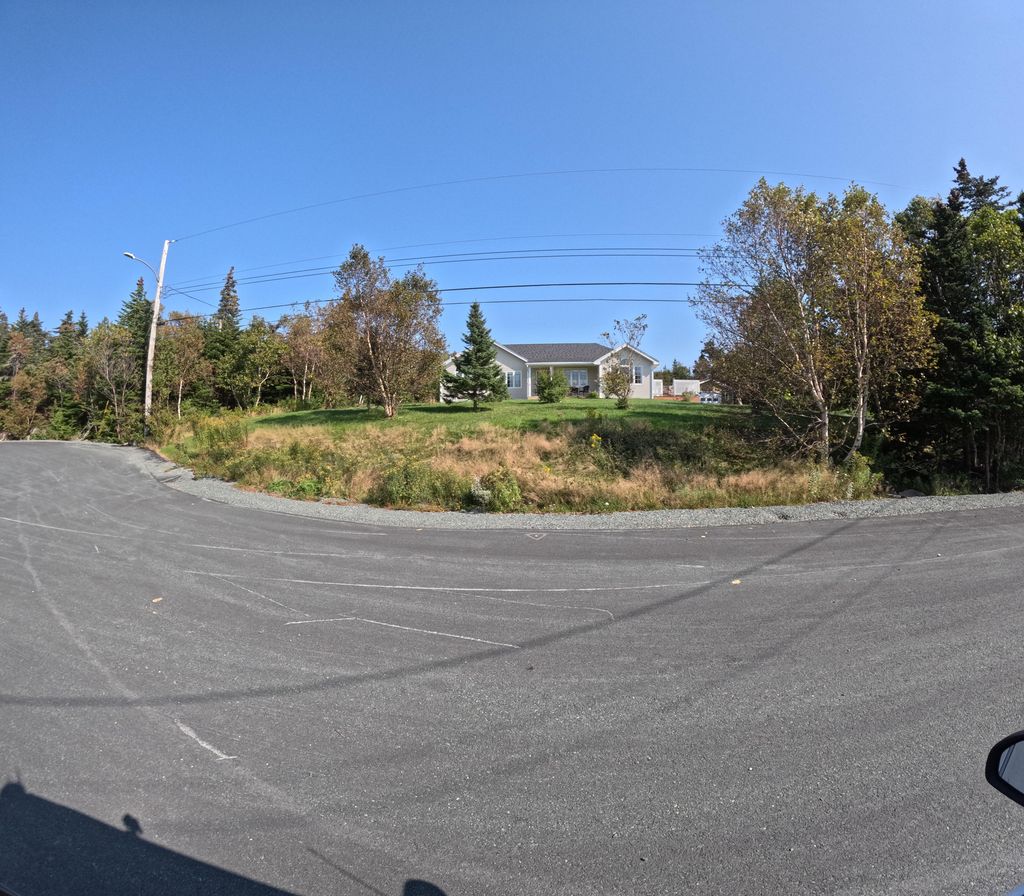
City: st_johns